Field crop: maize
Growth stage: 1
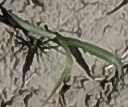
Species: sorghum